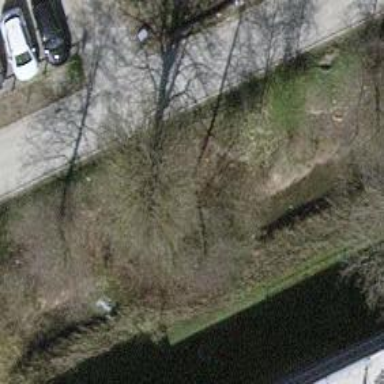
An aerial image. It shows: Ditch in the surroundings.